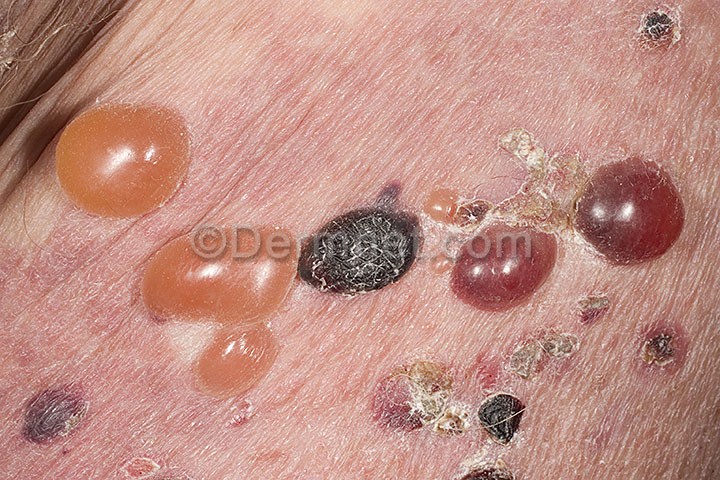
Disease: Bullous Disease Photos